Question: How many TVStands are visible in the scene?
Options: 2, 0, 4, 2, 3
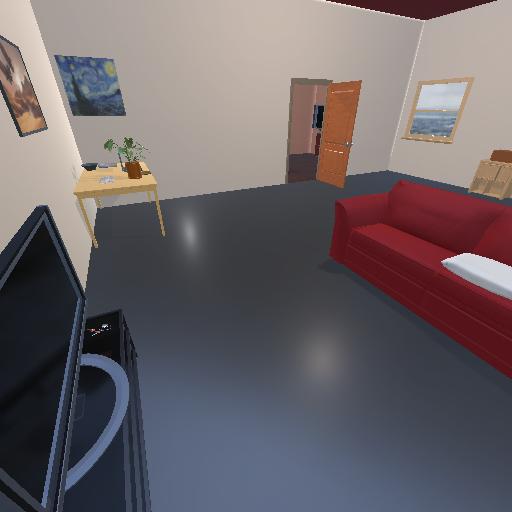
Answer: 2